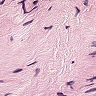
Metastatic tissue present: no